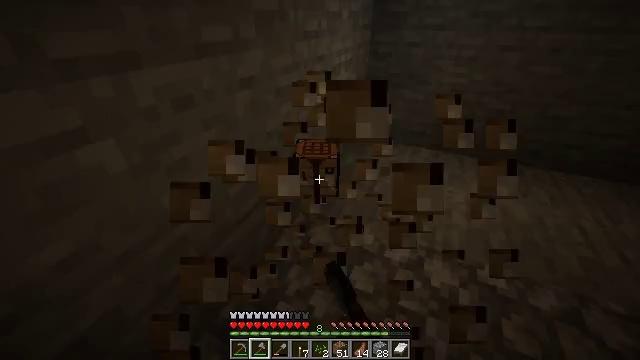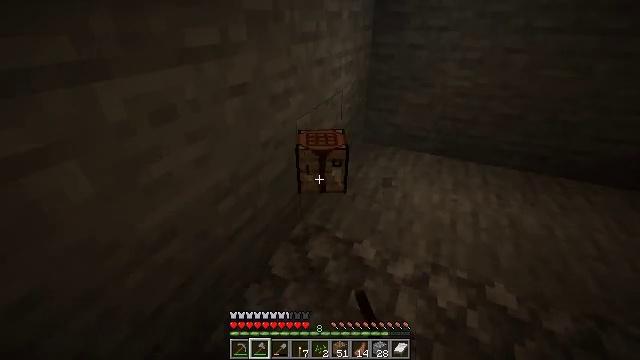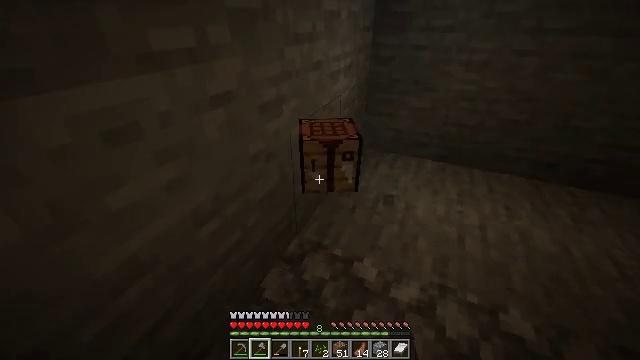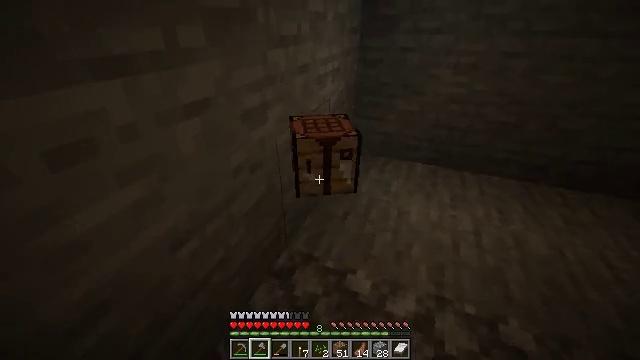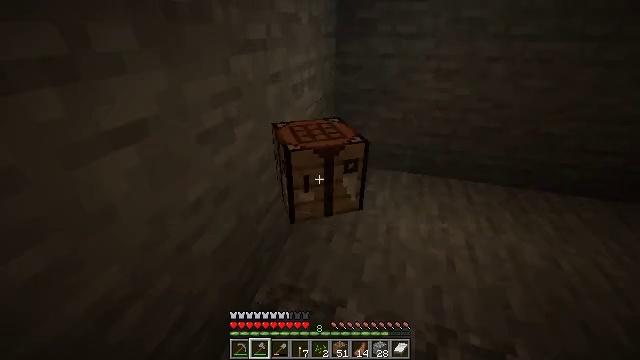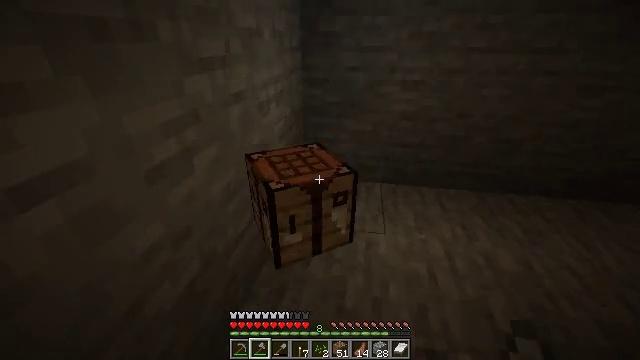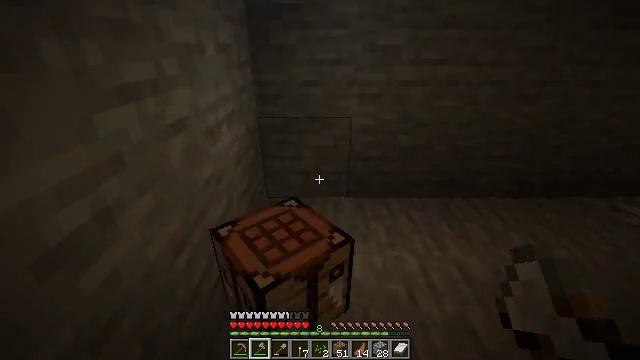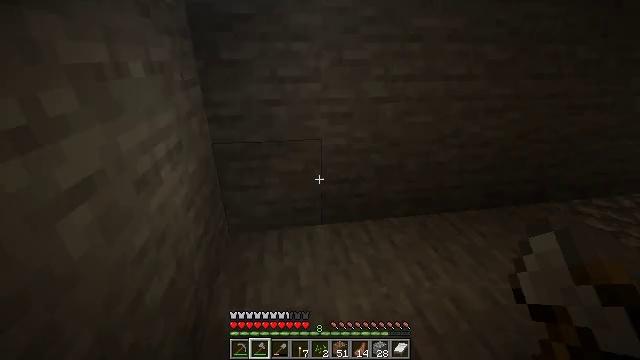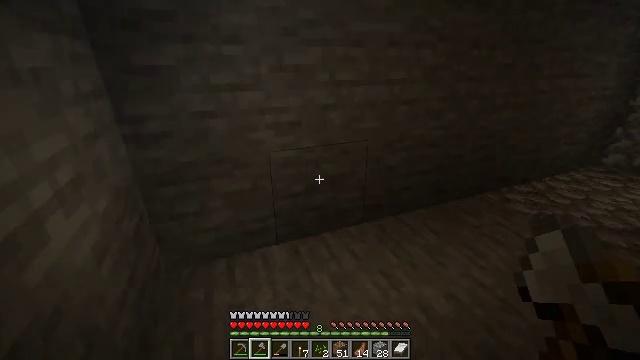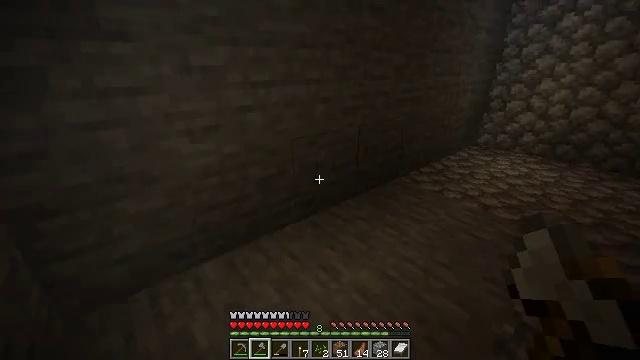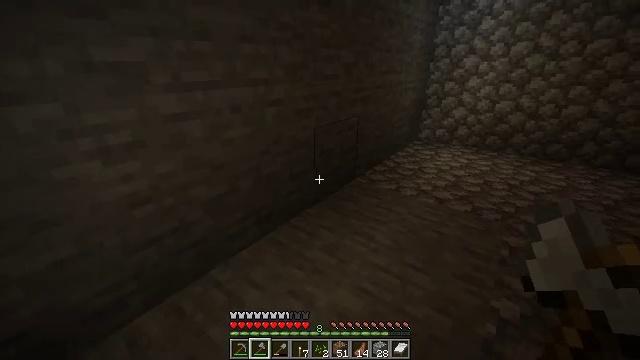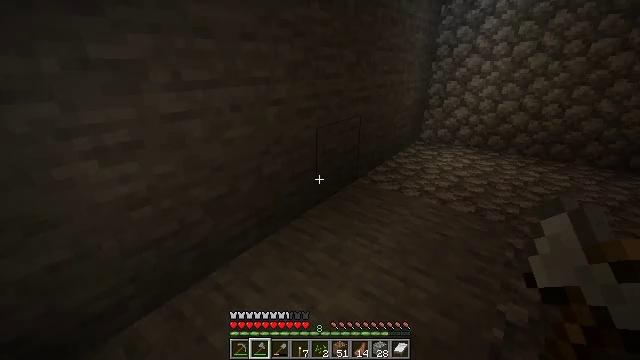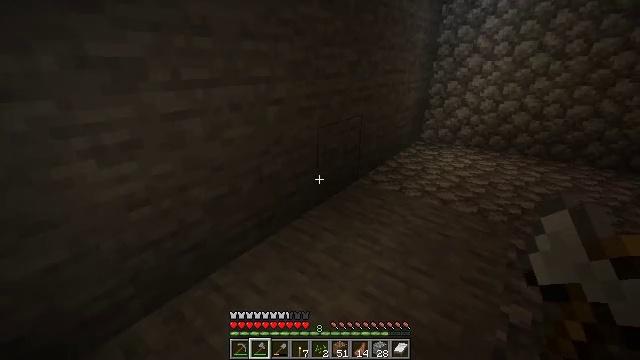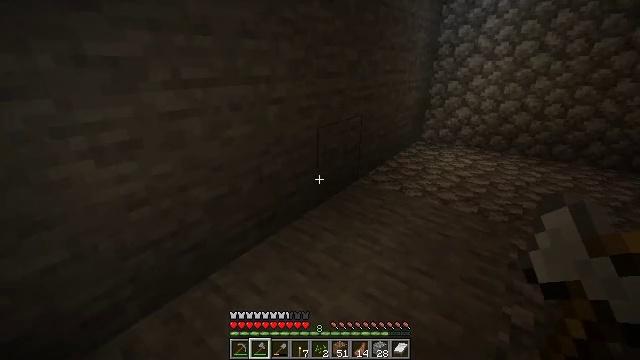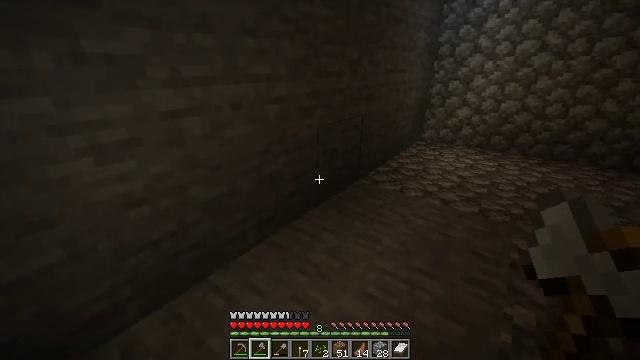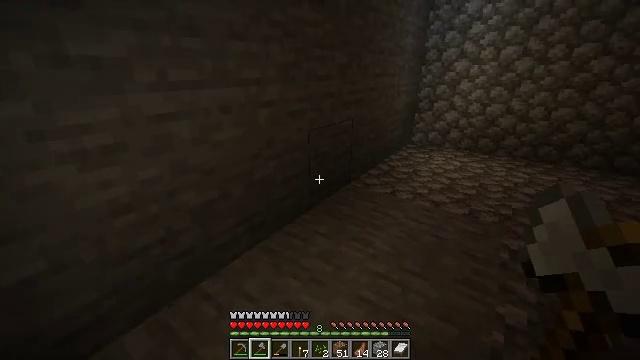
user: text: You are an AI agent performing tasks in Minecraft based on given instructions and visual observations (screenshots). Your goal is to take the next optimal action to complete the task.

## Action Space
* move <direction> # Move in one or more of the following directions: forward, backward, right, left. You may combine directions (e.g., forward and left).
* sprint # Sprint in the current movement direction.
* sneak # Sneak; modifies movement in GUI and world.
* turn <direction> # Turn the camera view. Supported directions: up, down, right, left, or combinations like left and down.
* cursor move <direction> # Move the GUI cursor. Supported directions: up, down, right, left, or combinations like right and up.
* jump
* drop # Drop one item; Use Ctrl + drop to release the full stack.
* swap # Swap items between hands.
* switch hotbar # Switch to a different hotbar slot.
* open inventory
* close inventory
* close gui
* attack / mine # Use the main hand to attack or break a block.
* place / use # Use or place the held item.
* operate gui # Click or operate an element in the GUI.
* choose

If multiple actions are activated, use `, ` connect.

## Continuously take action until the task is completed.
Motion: motion action
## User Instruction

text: Gather materials such as cobblestone.
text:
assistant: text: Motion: move forward
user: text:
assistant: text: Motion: move forward
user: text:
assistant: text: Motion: move forward, turn right
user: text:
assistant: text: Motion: move forward, turn right and up
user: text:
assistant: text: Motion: move forward, turn right and up
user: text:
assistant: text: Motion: move forward, turn right and up
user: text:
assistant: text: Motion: move forward, turn right and up
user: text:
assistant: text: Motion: move forward, turn right
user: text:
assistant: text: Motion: move forward, turn right
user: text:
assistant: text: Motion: turn right
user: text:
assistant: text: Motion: no_op
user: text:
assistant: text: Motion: no_op
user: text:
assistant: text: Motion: no_op
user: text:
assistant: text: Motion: no_op
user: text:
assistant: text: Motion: turn right
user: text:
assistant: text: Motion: turn right and up
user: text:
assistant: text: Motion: turn right and up
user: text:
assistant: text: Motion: turn right and up
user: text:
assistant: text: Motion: turn right and down
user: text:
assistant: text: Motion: no_op
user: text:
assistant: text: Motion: move forward
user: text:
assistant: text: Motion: move forward
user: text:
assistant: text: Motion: move forward
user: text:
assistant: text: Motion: move forward
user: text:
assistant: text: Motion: move forward, turn right and up
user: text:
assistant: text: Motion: move forward, turn right and up
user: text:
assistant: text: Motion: move forward and move right, turn right and up
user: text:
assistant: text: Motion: move forward and move right, turn right and up
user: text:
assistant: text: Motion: move forward and move right, turn up
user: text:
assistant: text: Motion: move forward and move right, turn left and up